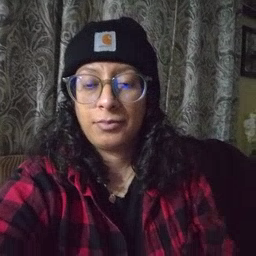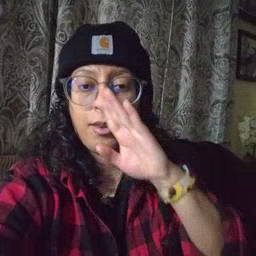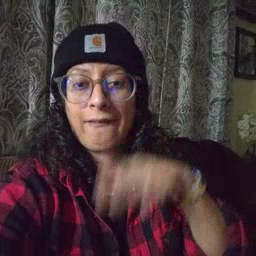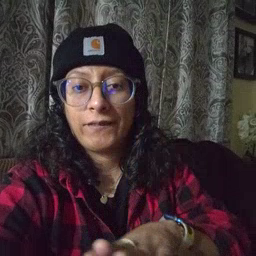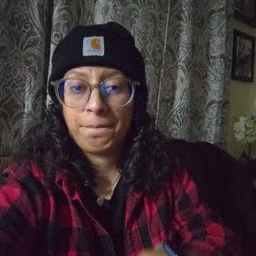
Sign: elephant